Question: I posted some days ago this question: <URL>.
The result is a set of polygons that do not overlap. But these polygons can contain each other (holes) or touch the boundaries (being a hole or an island polygon).
A picture of what I mean:

I think this should cover all the special cases; intersections are handled by the sweep line algorithm.
Now I need the area of the polygons (marked gray). My first idea was to add polygon by polygon and to check if they contain each other and use some intelligent selection mechanism to only select the needed polygons. But this generates some O(n^2) algorithm: For each polygon to process, every edge has to be compared to every edge that is already processed.
Not that good. Can you give me a hint how to calculate the total area?
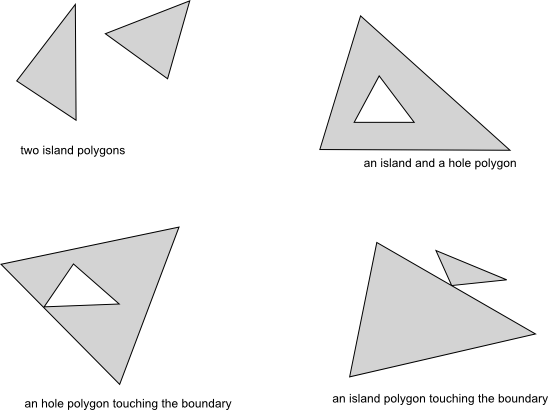
Answer: The standard vertex order is counterclockwise for polygons and clockwise for holes. If you store your data using this convention, just compute the area with the standard <URL>. Areas of the holes will be negative.
If you have them in some other order, then you have a problem. Better fix it now.